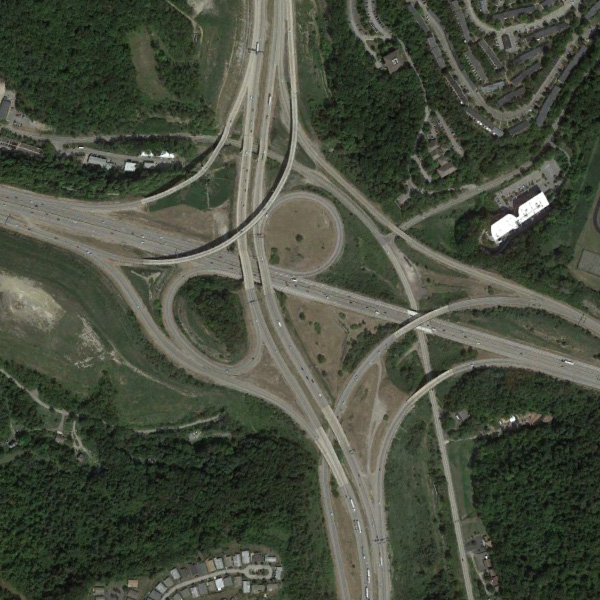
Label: Viaduct